Aerial crown-view tile of a tropical tree (Barro Colorado Island, Panama), acquired 20241014:
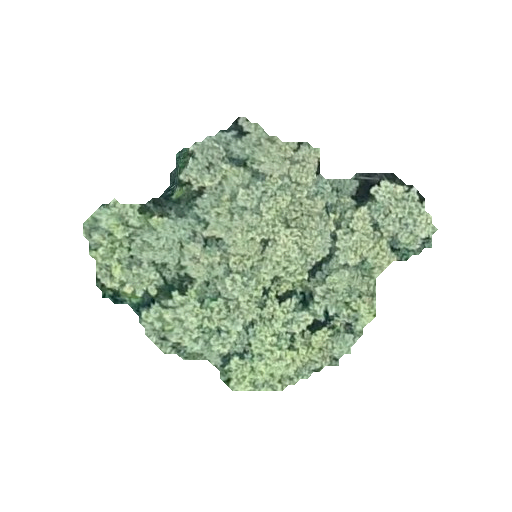
Species: Luehea seemannii
GBIF accepted scientific name: Luehea seemannii
Crown area: 89.835 m²